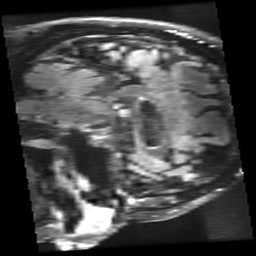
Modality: FLAIR
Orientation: sagittal
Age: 74
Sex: female
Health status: healthy
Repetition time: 12 s
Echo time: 0.09782 s